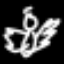
Label: angel